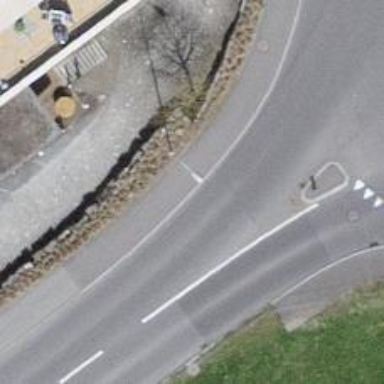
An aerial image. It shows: Kerb barrier.